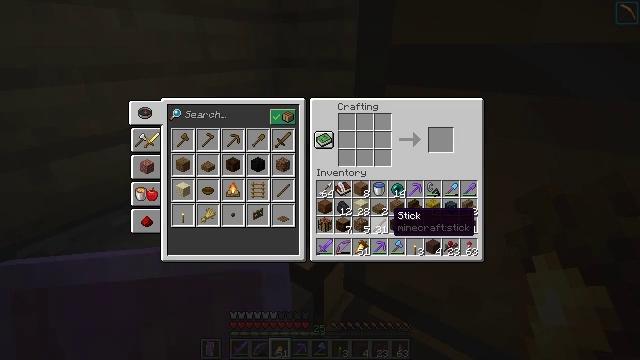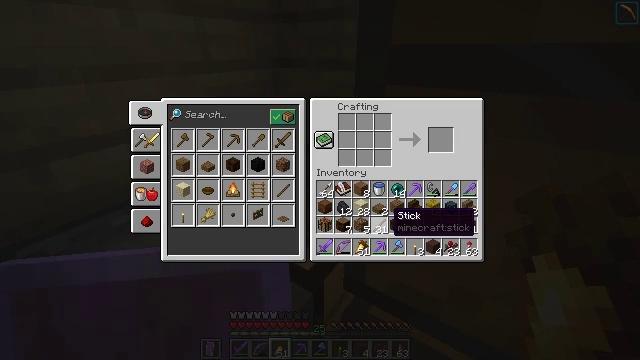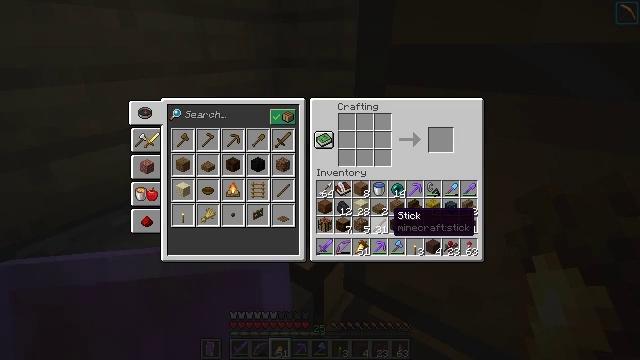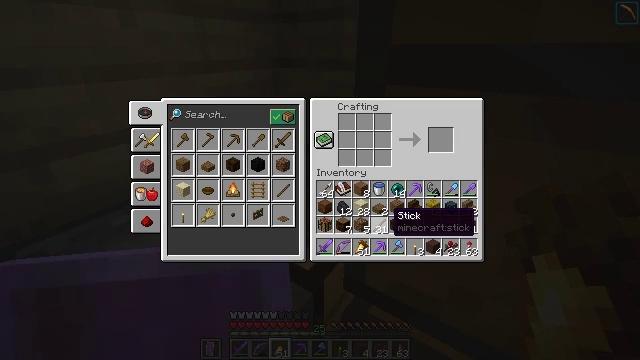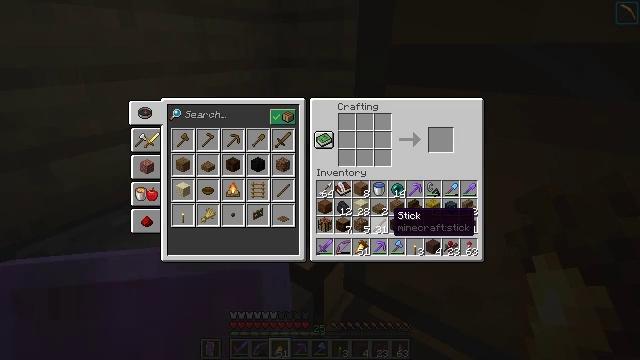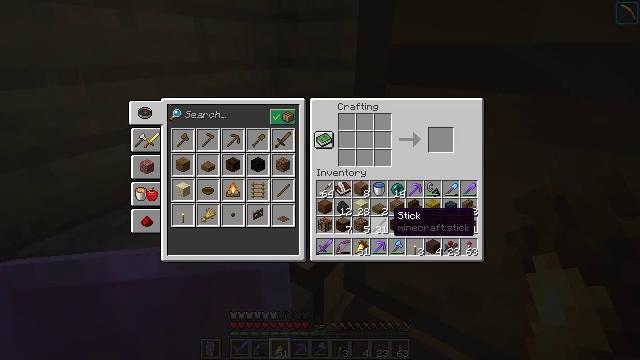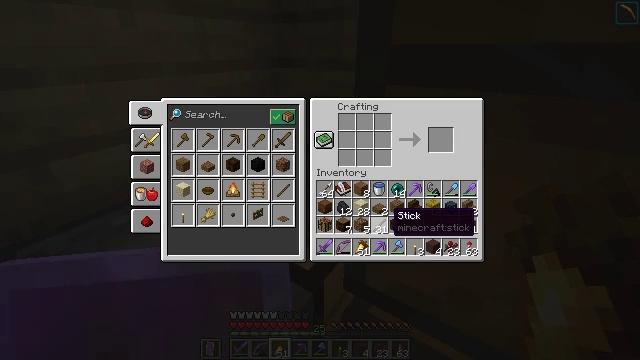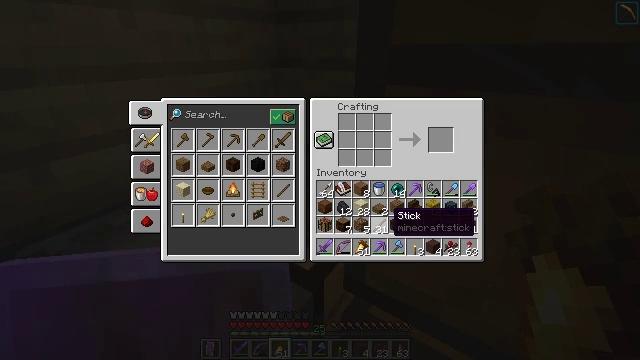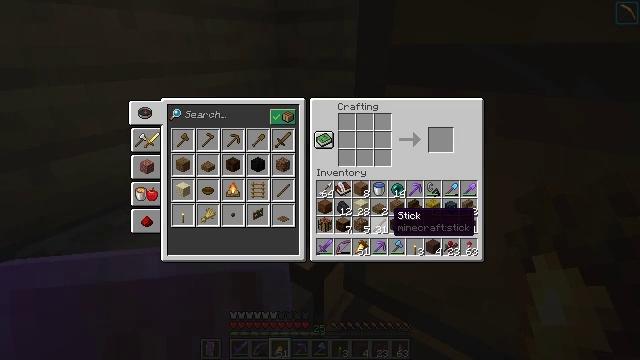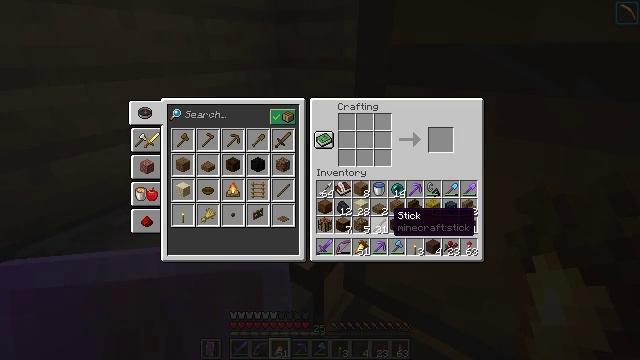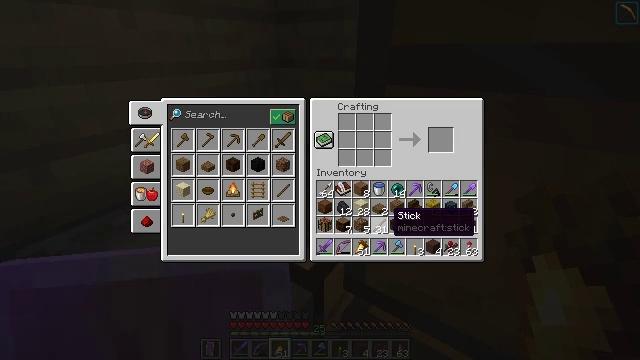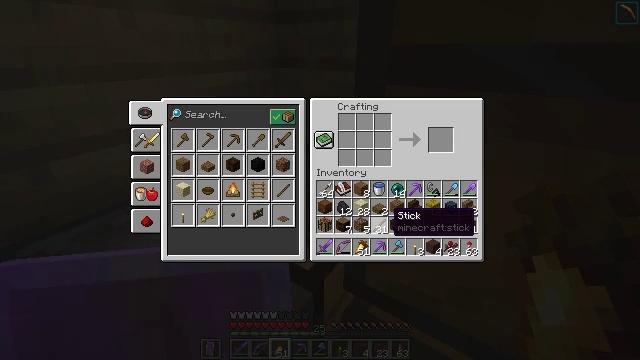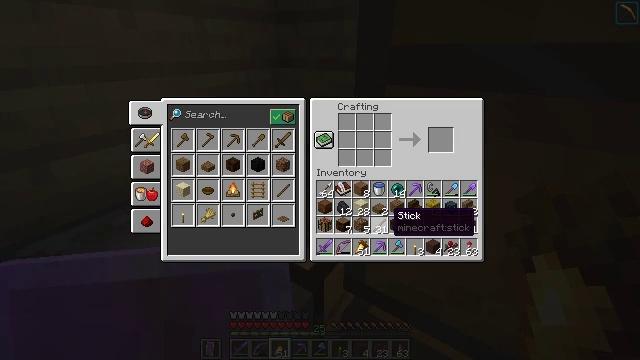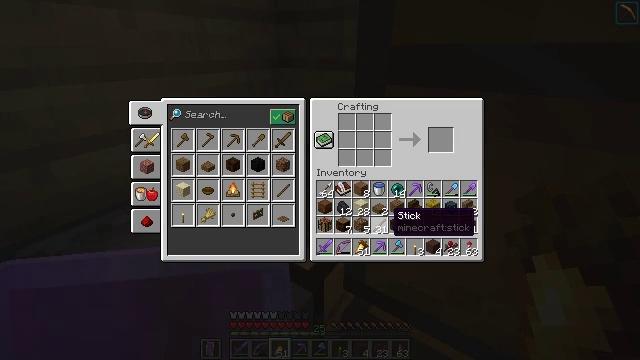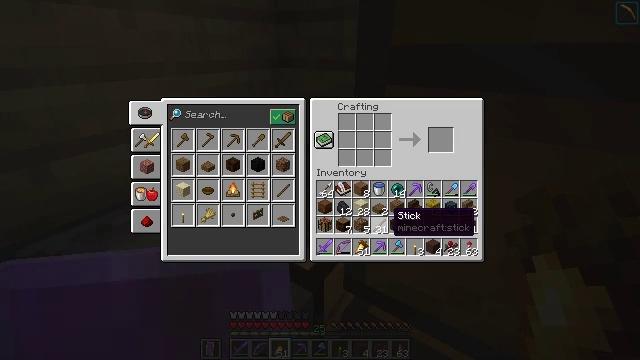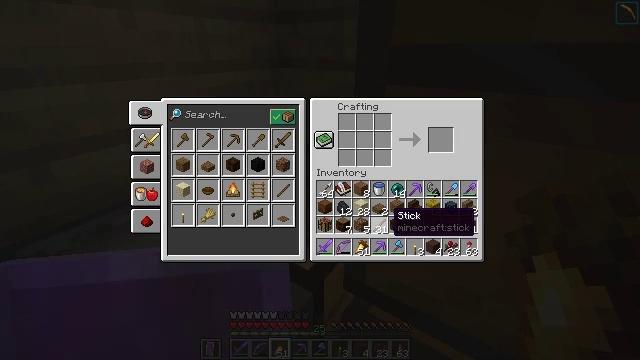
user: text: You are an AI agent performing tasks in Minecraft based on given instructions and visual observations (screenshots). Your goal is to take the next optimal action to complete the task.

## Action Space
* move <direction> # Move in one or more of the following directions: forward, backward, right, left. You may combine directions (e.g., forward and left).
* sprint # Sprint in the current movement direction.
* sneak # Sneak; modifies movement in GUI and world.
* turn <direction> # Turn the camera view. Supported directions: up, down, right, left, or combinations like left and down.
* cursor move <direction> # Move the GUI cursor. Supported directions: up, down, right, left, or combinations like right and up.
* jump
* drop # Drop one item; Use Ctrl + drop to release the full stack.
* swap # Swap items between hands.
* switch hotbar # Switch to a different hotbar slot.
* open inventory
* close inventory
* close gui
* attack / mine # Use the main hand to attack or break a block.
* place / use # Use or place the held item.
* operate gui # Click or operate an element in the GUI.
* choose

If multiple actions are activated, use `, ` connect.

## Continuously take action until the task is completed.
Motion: motion action
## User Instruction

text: Collect cocoa beans.
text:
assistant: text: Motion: no_op
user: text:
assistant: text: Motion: no_op
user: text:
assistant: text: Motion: no_op
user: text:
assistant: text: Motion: no_op
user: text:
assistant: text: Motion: no_op
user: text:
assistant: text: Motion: no_op
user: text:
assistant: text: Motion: no_op
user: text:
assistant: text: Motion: no_op
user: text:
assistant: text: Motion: no_op
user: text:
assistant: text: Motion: no_op
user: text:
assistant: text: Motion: no_op
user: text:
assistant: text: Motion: no_op
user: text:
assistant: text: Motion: no_op
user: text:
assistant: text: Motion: no_op
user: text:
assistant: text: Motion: no_op
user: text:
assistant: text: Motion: no_op
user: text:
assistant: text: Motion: no_op
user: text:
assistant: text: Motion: cursor move right
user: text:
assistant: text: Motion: cursor move right
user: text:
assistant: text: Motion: cursor move right
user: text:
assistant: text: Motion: cursor move right
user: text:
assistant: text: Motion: no_op
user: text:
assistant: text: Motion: no_op
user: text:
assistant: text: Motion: no_op
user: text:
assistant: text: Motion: no_op
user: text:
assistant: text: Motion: no_op
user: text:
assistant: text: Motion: no_op
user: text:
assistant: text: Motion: no_op
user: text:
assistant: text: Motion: no_op
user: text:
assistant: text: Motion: no_op